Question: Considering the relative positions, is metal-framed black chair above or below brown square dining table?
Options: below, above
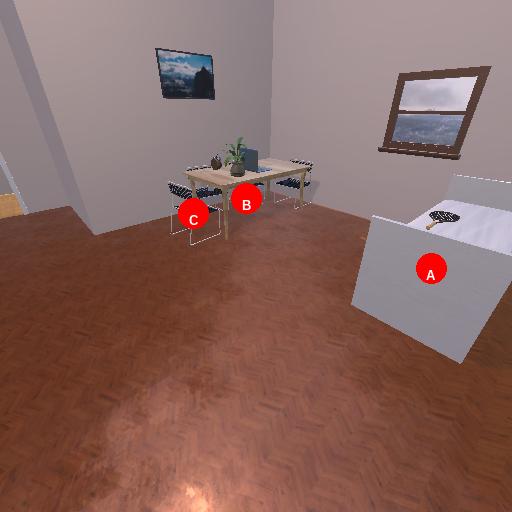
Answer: below